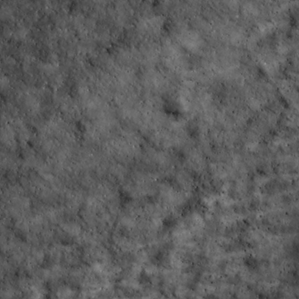
Label: non_frost